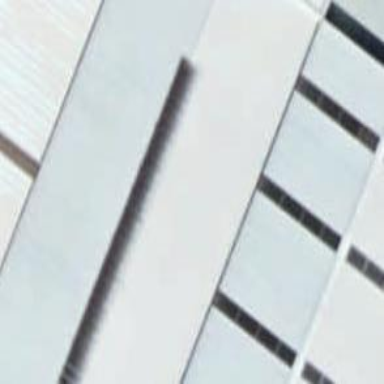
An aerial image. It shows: Warehouse.